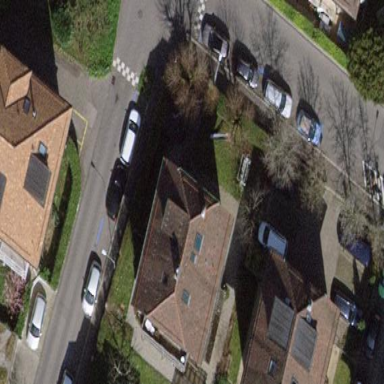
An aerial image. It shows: Half-hipped roof on apartment building.